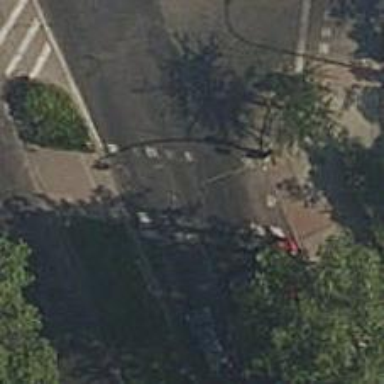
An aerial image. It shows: Crossing with traffic signals.